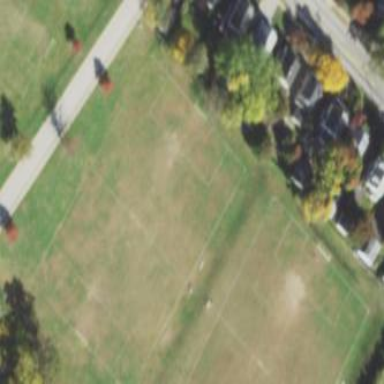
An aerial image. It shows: Soccer pitch designated for leisure and sports activities.